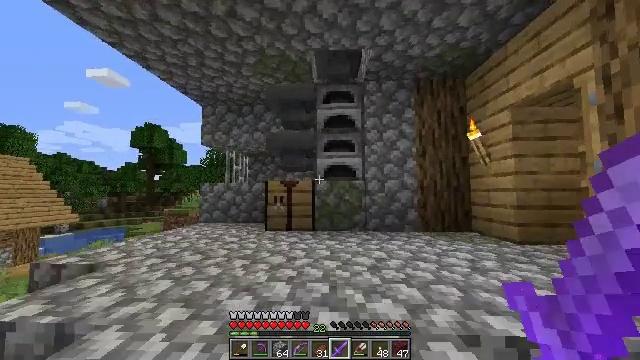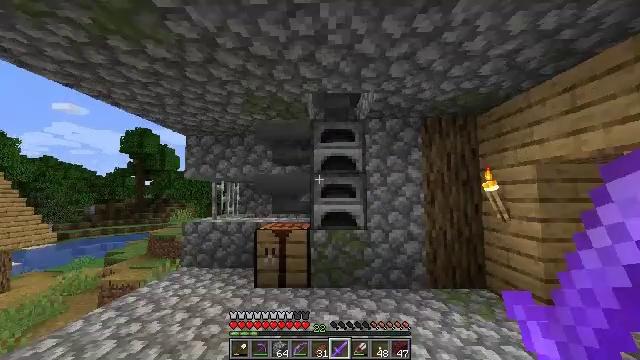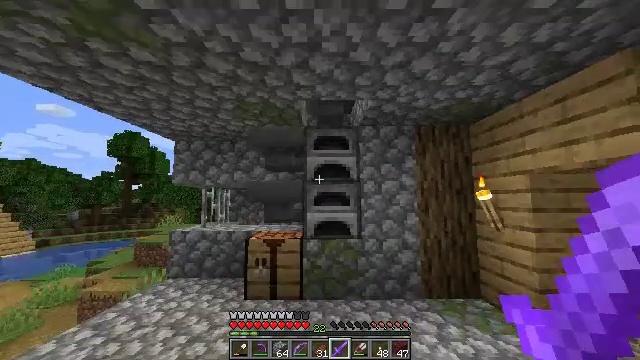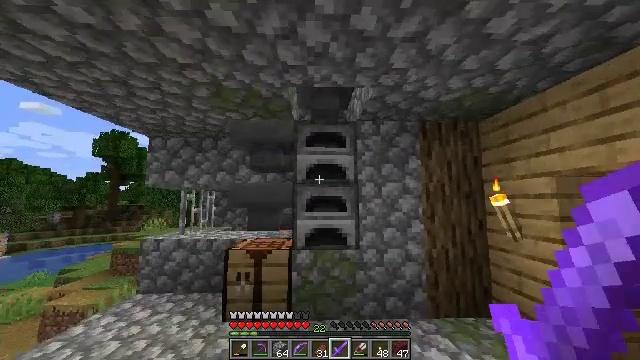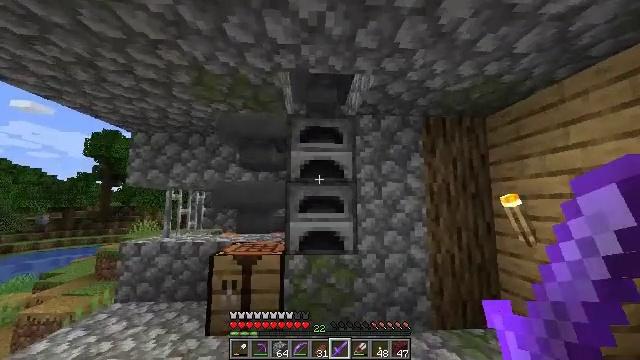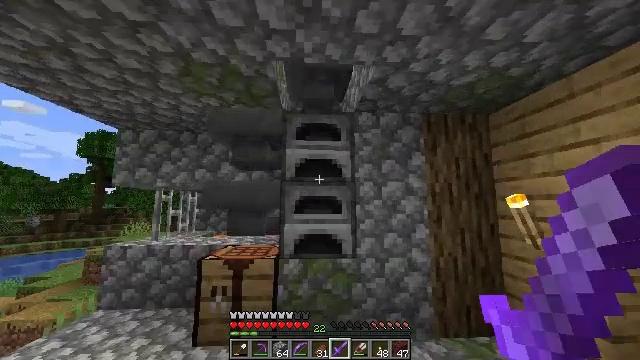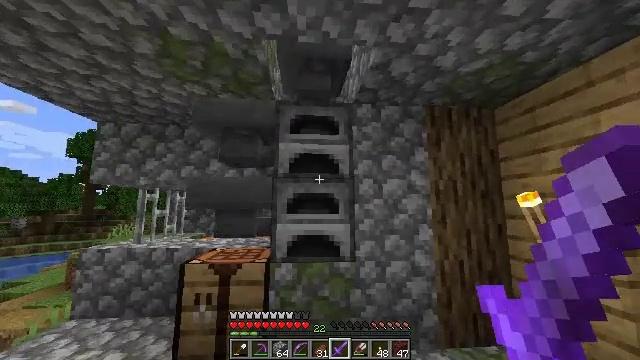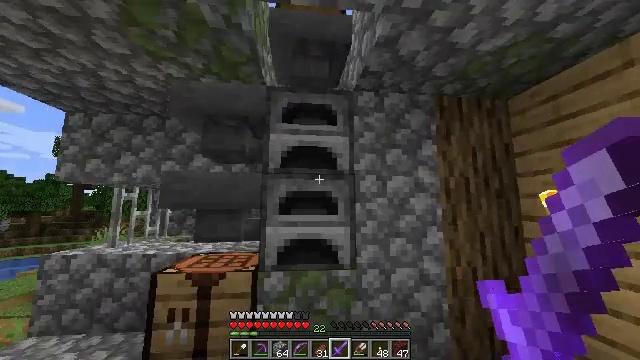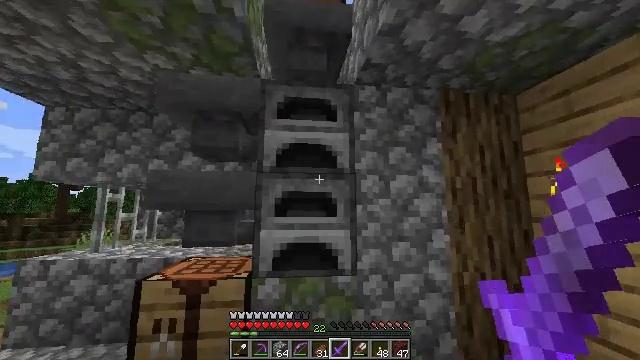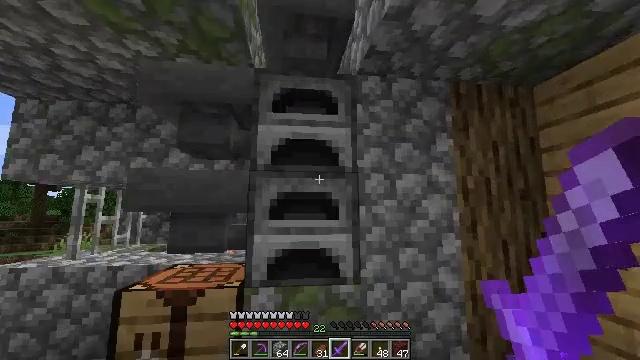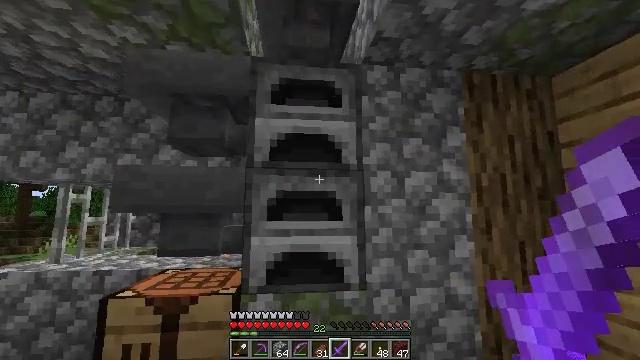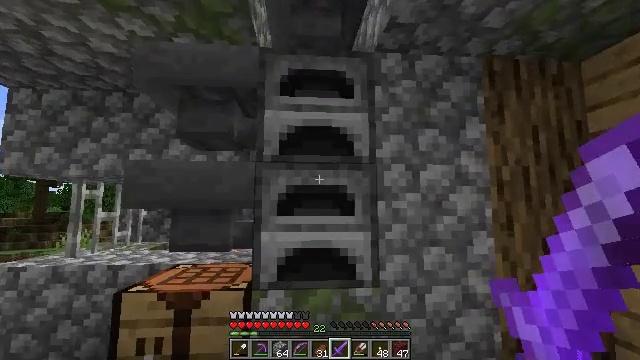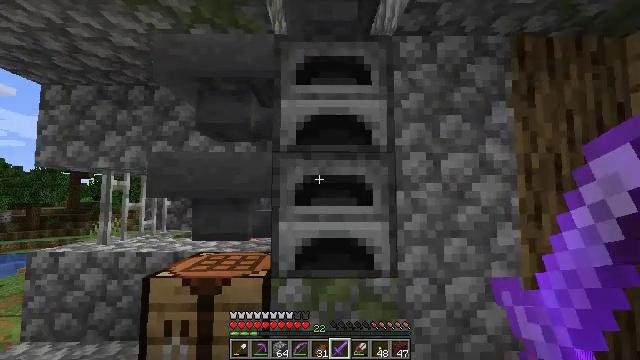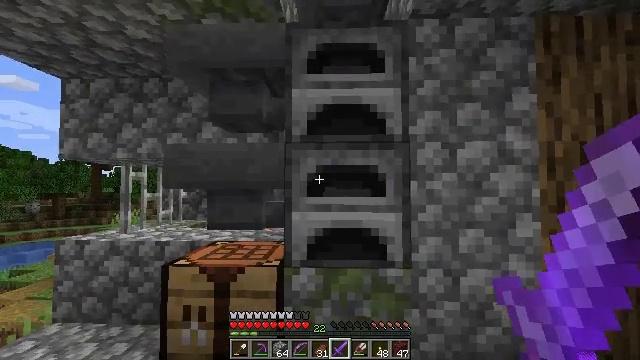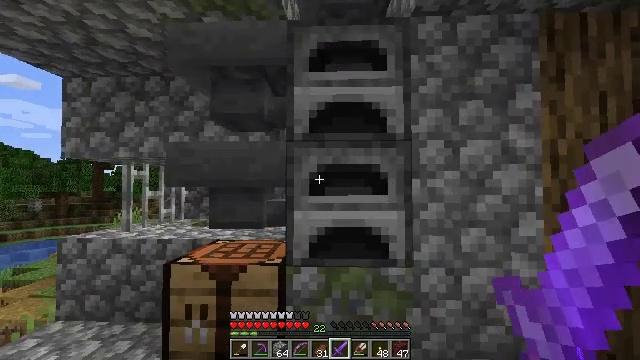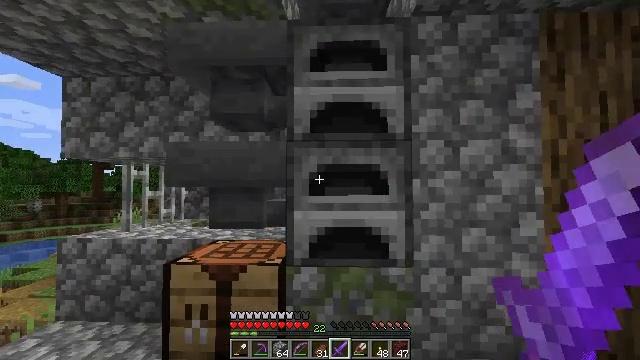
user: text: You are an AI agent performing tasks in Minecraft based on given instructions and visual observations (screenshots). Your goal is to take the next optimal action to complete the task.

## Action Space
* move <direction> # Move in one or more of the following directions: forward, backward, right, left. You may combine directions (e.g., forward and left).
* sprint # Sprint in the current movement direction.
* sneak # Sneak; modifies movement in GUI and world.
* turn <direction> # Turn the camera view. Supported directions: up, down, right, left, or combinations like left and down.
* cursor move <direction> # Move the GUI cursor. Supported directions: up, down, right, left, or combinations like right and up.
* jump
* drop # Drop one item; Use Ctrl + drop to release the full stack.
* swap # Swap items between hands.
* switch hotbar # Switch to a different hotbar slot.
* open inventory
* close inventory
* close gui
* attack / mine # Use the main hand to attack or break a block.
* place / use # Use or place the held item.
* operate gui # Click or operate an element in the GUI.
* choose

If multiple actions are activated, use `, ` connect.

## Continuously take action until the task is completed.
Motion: motion action
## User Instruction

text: craft item air
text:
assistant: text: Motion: move forward, turn right and up
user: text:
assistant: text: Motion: move forward, turn right and up
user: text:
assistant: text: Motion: move forward, turn right
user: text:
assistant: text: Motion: move forward
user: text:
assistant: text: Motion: move forward
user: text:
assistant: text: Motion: move forward, turn right
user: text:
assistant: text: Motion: turn right
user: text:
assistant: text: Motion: no_op
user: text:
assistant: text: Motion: no_op
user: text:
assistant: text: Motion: no_op
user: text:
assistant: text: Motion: turn left and down
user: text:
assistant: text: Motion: turn left and down
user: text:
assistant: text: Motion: turn left and down
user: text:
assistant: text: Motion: no_op
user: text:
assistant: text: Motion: use / place
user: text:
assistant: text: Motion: use / place
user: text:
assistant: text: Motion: use / place
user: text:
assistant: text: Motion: no_op
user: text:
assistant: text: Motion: no_op
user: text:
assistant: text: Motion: no_op
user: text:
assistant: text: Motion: no_op
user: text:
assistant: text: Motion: no_op
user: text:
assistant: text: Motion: no_op
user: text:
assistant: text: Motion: no_op
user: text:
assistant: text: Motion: no_op
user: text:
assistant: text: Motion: no_op
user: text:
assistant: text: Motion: turn right and up
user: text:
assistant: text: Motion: turn right and up
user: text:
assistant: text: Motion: sneak
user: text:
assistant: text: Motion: sneak